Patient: sex M, age 74
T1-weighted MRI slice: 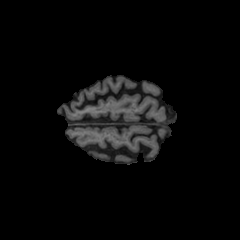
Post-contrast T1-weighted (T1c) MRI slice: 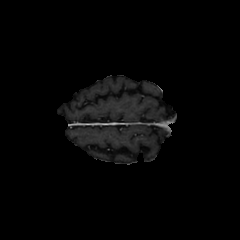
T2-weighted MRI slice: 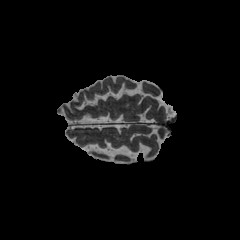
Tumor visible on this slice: no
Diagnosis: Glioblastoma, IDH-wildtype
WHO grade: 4